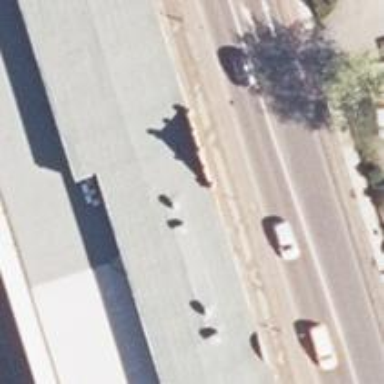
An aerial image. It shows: Clothing store.